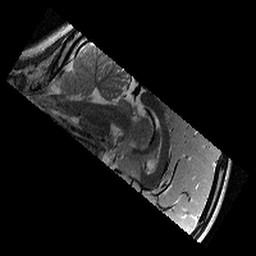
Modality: T2w
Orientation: sagittal
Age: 9
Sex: male
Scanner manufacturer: siemens
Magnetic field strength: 3 T
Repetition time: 9.23 s
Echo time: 0.067 s